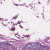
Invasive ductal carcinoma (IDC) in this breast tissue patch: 0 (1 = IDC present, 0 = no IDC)